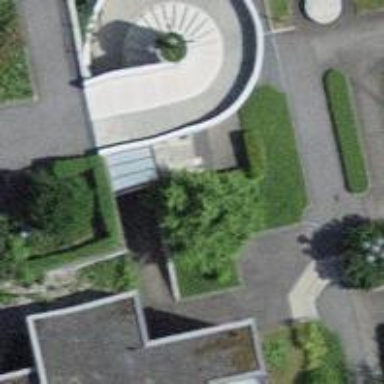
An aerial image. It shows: Asphalt steps with ramp.